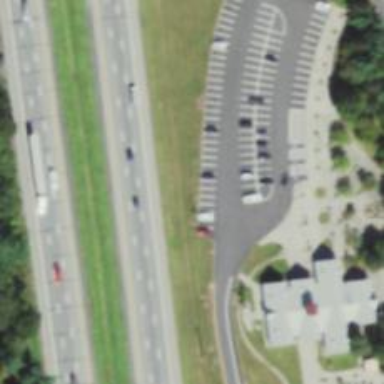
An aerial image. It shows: Asphalt road designated for service vehicles.